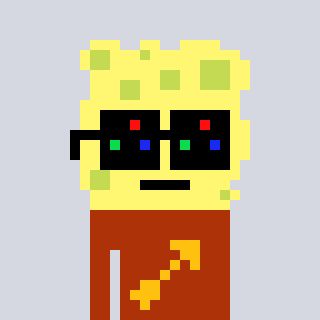
a pixel art character with square black sunglasses, a sponge-shaped head and a hotbrown-colored body on a cool background